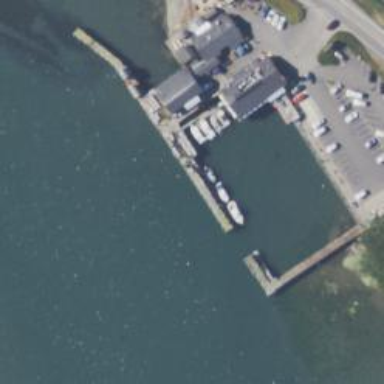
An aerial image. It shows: Man-made pier.